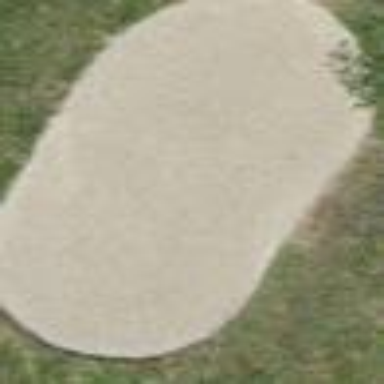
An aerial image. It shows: Sand bunker on golf course.